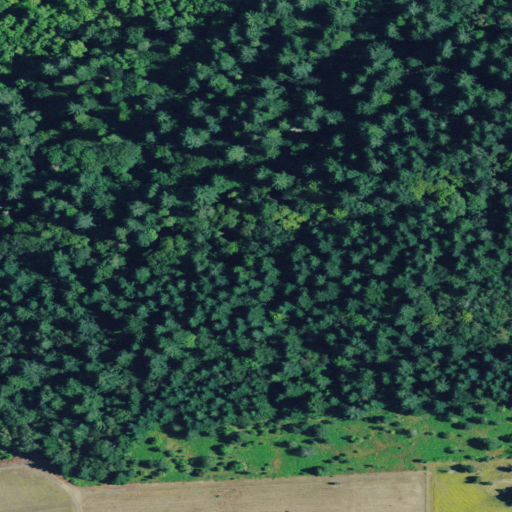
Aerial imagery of mountain in Oregon named Maple Knoll containing mixed forest, pasture, evergreen forest, woody wetlands, herbaceous wetlands, and deciduous forest